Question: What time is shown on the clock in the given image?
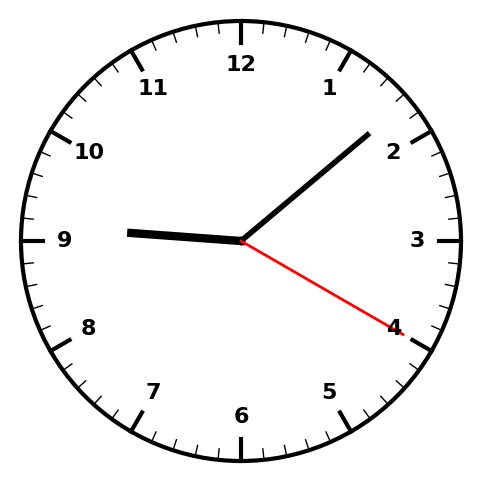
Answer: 09:08:20